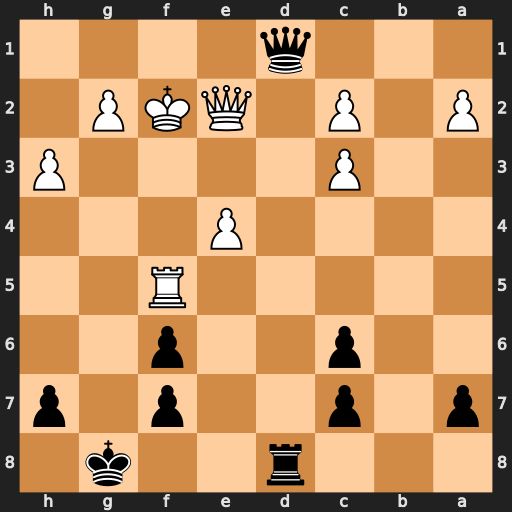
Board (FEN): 3r2k1/p1p2p1p/2p2p2/5R2/4P3/2P4P/P1P1QKP1/3q4
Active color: b
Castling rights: -
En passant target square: -
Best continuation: Rd2 Qxd2 Qxd2+